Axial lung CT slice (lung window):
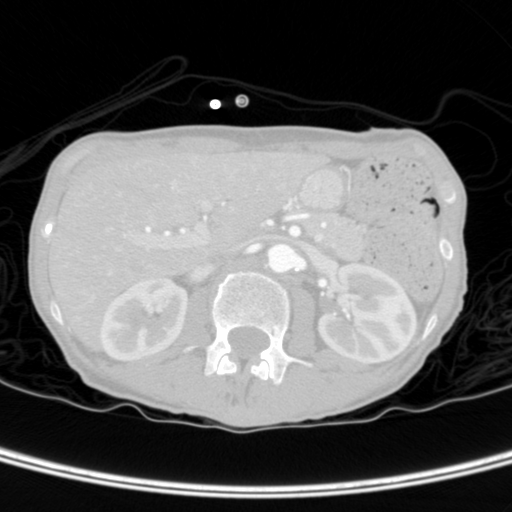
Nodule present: no